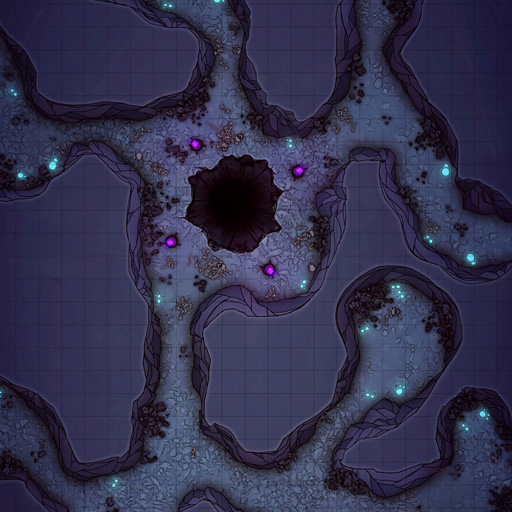
A D&D Grid Map stone cave pit in center torches (Cavern Pit Map)